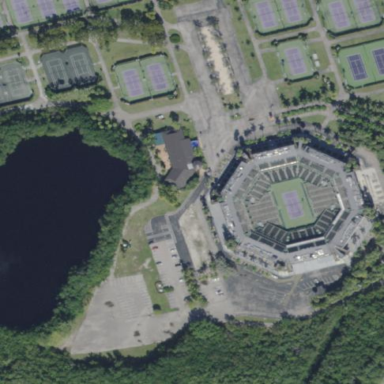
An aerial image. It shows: Sports centre dedicated to tennis.